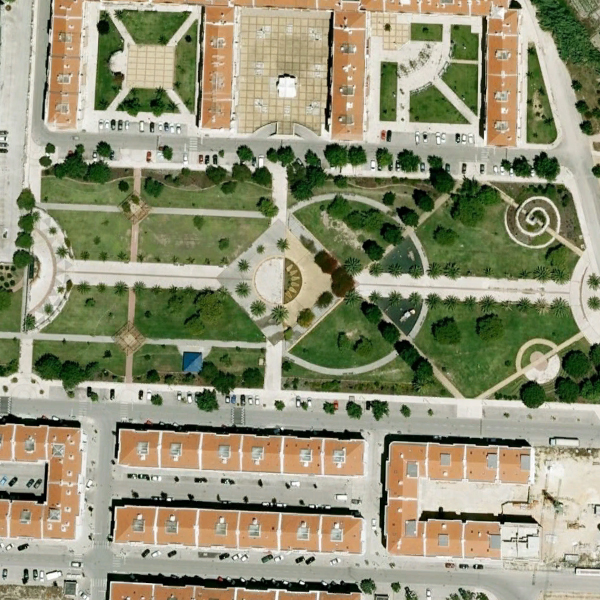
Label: Square